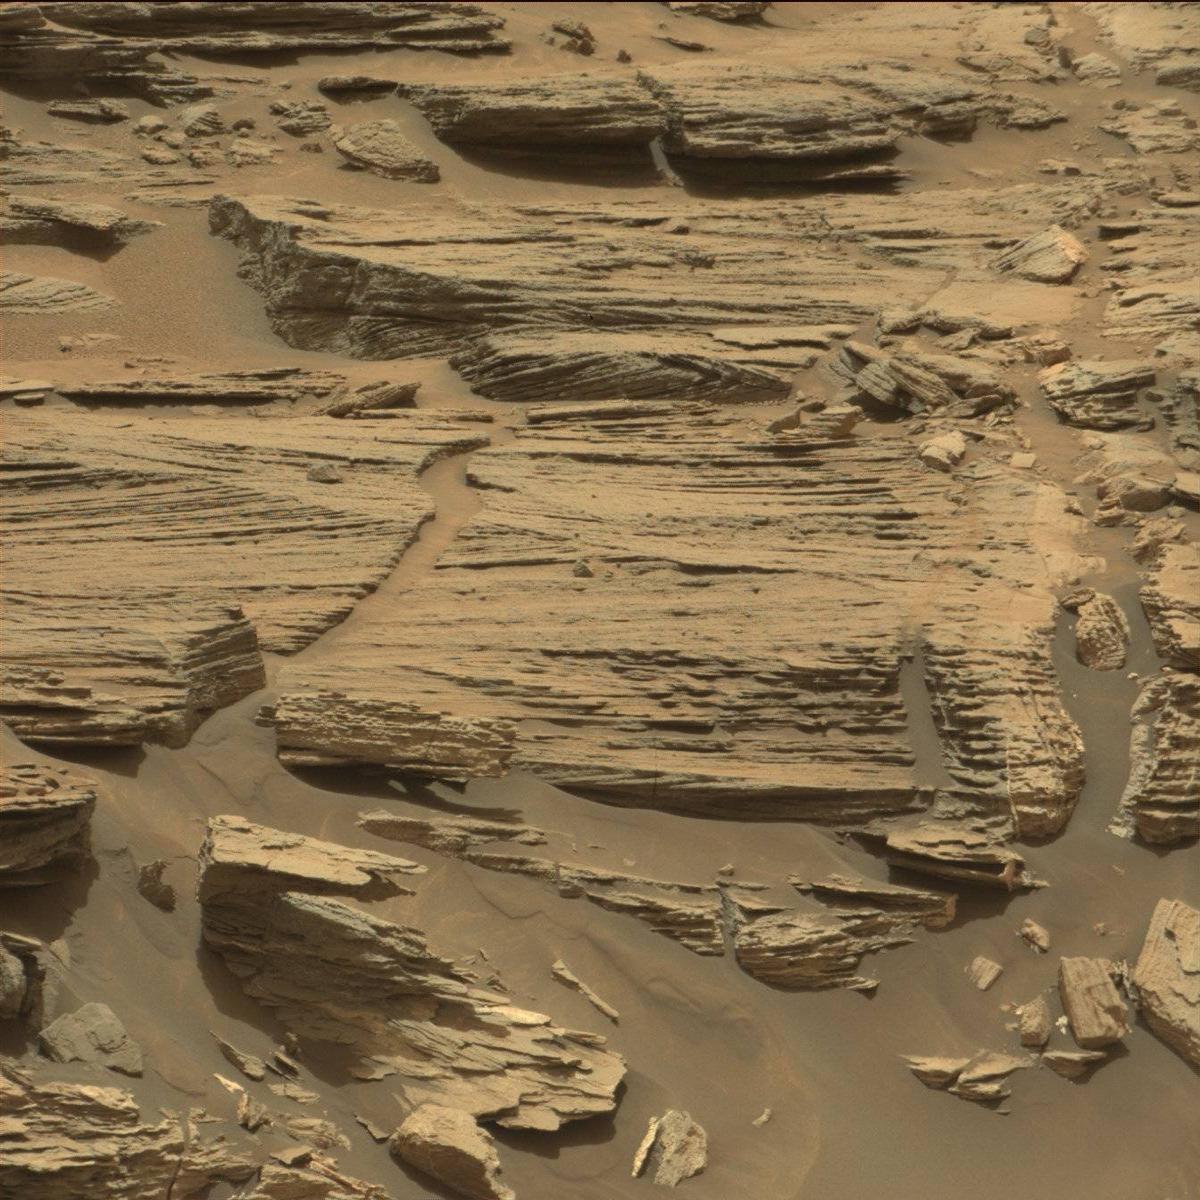
Terrain classes present: Bedrock, Sand / Soil